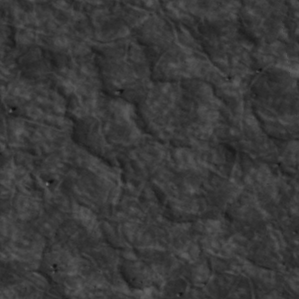
Label: non_frost